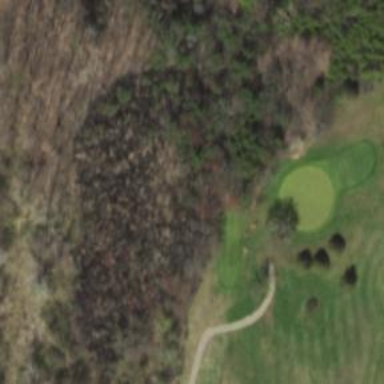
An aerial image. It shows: Grass area designated as golf tee.